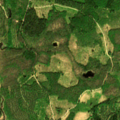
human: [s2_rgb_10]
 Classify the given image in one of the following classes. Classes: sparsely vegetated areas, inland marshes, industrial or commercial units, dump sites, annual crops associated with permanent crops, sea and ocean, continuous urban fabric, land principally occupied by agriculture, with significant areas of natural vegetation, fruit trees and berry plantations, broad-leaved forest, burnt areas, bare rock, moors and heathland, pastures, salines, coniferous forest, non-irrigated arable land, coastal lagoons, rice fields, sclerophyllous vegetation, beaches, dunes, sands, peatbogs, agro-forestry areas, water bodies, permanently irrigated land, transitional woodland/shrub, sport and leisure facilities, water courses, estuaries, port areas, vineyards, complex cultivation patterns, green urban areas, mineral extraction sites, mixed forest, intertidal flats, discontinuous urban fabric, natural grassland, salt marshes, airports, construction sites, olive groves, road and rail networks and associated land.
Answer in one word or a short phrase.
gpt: coniferous forest, transitional woodland/shrub